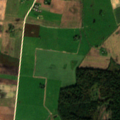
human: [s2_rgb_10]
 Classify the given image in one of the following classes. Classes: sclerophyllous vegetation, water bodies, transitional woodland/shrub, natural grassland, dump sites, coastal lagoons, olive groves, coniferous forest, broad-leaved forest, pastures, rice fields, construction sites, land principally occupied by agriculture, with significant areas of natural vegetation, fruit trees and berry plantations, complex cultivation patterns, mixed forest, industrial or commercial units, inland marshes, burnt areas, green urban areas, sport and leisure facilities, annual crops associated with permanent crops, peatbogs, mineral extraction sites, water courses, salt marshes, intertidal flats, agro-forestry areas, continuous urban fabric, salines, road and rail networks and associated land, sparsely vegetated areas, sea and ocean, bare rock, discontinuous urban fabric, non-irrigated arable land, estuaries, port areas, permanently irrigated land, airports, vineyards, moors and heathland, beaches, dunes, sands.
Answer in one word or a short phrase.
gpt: non-irrigated arable land, broad-leaved forest